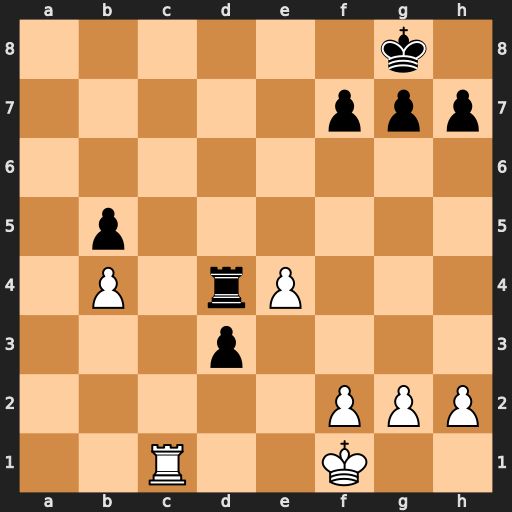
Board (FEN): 6k1/5ppp/8/1p6/1P1rP3/3p4/5PPP/2R2K2
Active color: w
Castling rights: -
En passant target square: -
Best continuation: Rc8+ Rd8 Rxd8#